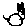
Label: cat